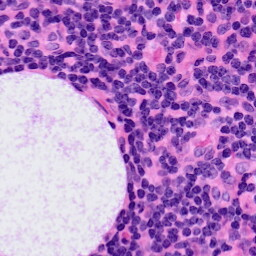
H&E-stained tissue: LymphNode